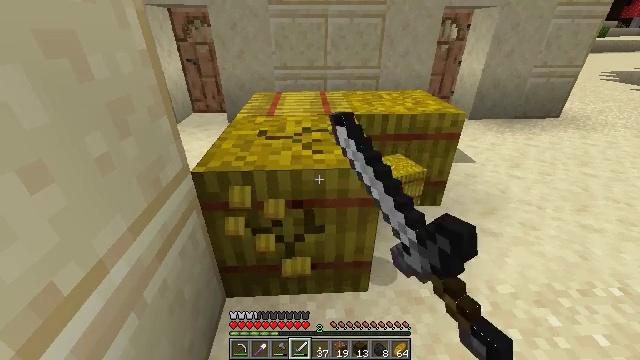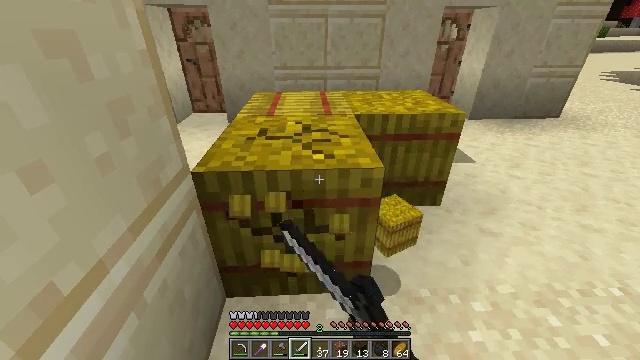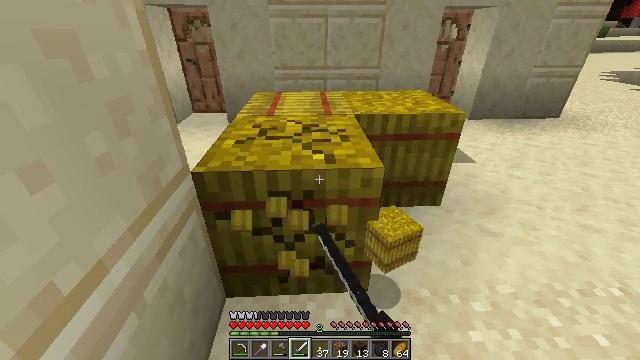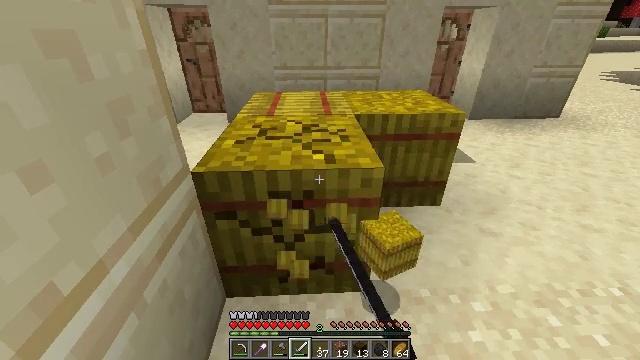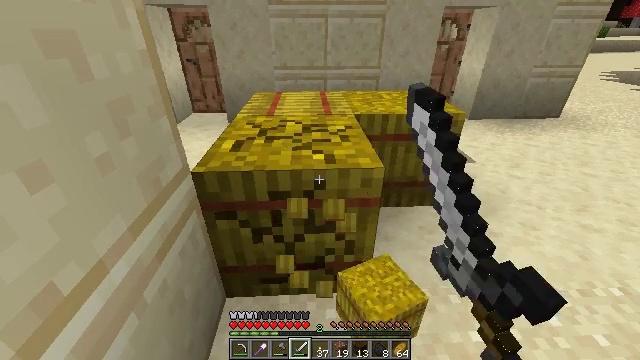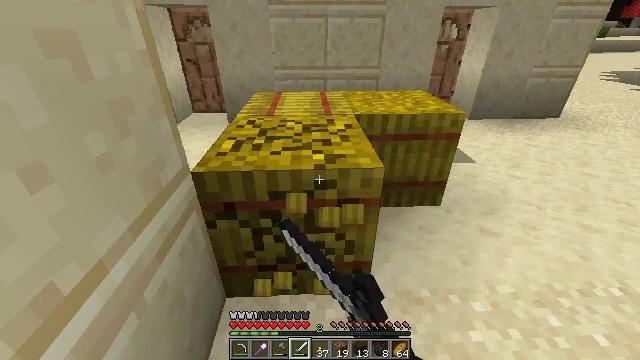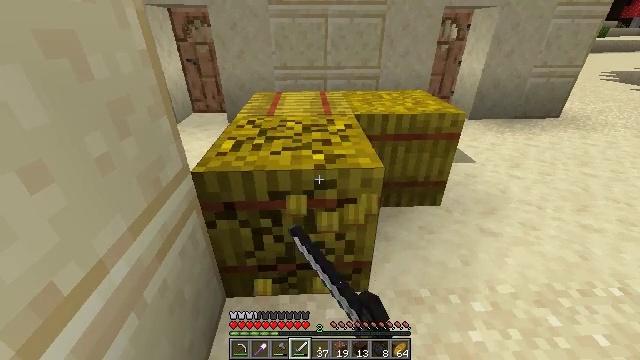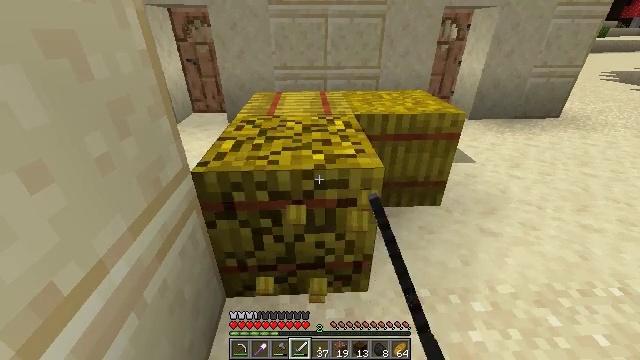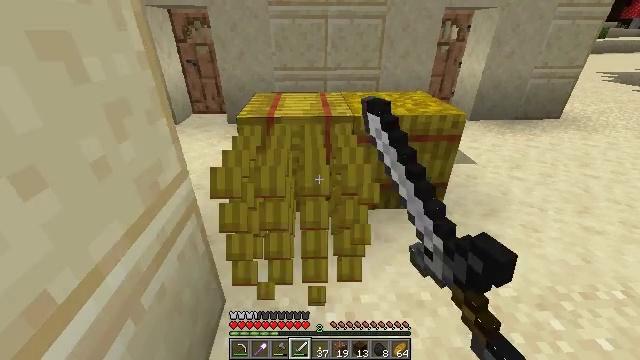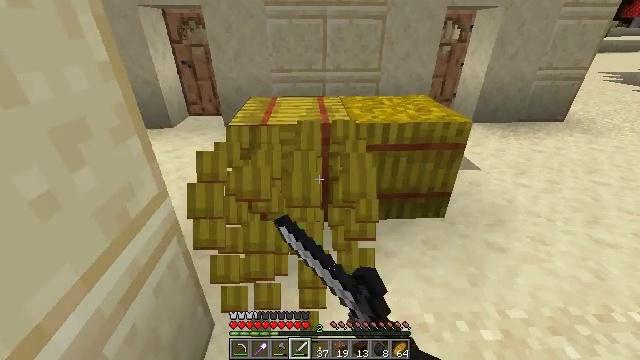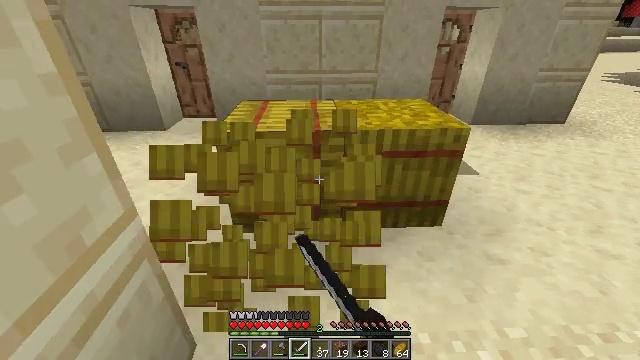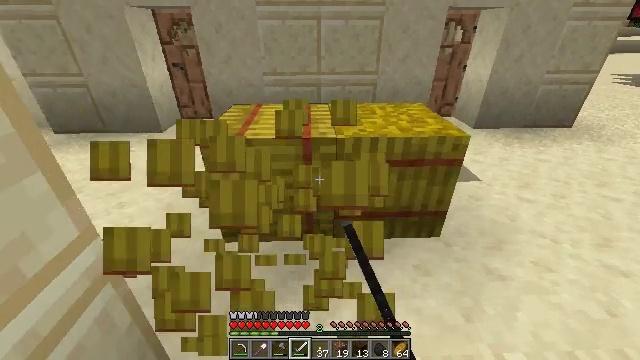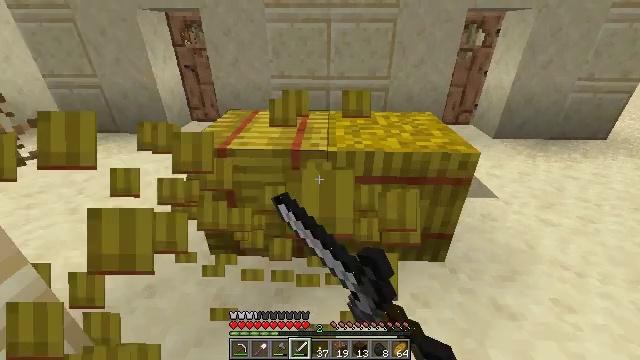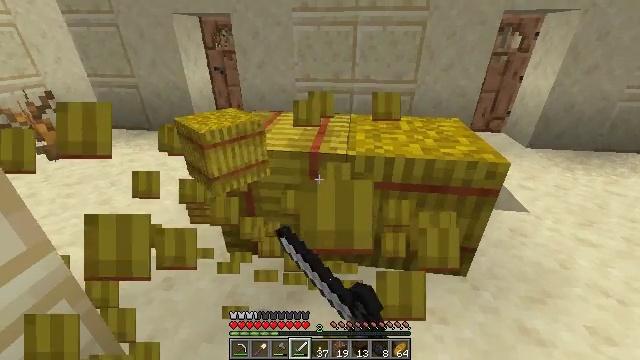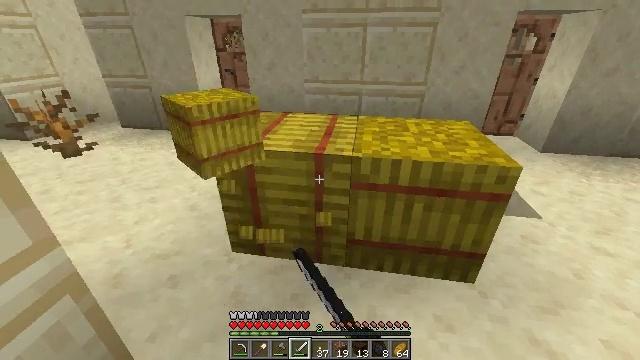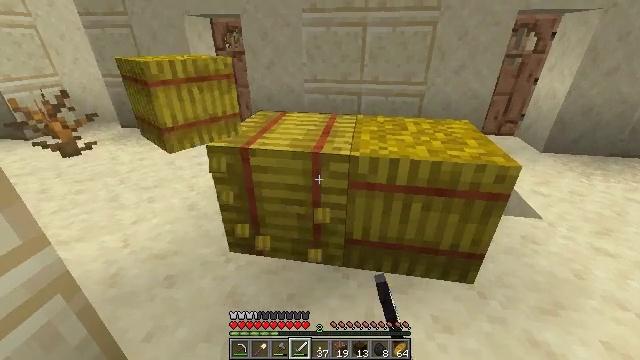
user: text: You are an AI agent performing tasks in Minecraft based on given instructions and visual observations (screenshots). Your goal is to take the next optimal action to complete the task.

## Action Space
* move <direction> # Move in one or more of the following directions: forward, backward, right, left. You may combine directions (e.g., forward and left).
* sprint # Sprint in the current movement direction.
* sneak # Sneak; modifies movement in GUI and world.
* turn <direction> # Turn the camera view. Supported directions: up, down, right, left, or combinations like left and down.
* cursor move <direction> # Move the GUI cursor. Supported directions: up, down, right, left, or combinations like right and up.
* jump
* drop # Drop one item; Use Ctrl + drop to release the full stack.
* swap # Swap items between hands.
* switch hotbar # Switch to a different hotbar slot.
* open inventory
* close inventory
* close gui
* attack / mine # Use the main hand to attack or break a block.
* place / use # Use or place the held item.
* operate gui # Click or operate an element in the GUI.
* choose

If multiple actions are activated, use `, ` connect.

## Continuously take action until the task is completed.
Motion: motion action
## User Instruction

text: Collect a hay block for crafting.
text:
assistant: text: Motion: attack / mine
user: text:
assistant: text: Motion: attack / mine
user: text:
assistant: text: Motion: attack / mine
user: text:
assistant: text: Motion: attack / mine
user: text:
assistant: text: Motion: attack / mine
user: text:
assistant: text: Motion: attack / mine
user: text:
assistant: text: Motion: attack / mine
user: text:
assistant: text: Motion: move forward, attack / mine
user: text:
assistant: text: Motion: move forward and move right, attack / mine
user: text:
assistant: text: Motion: move forward and move right, attack / mine
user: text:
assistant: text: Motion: move forward and move right, attack / mine
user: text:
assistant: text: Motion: turn left, attack / mine
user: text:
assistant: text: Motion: turn left, attack / mine
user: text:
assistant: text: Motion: turn left, attack / mine
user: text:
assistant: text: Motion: attack / mine
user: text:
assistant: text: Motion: attack / mine
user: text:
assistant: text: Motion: attack / mine
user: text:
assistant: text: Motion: attack / mine
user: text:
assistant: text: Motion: attack / mine
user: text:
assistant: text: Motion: attack / mine
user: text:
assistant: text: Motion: attack / mine
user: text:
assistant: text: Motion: attack / mine
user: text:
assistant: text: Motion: attack / mine
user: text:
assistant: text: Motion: attack / mine
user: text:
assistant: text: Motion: attack / mine
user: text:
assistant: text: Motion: attack / mine
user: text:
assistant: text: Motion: attack / mine
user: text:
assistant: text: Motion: attack / mine
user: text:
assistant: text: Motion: attack / mine
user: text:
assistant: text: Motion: attack / mine